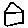
Label: house